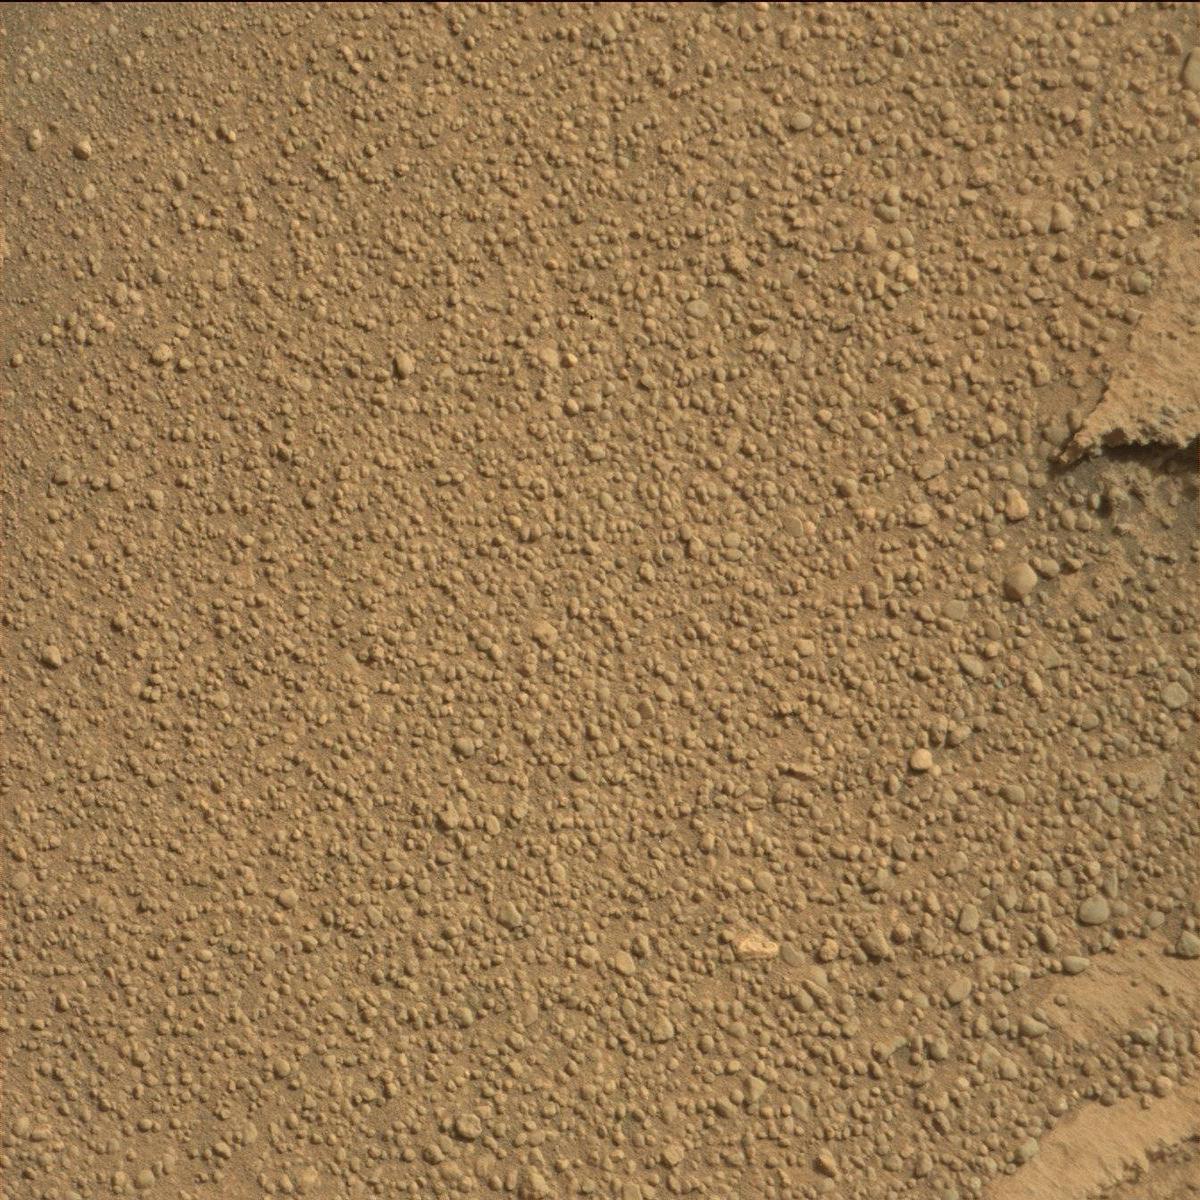
Terrain classes present: Bedrock, Rock, Sand / Soil